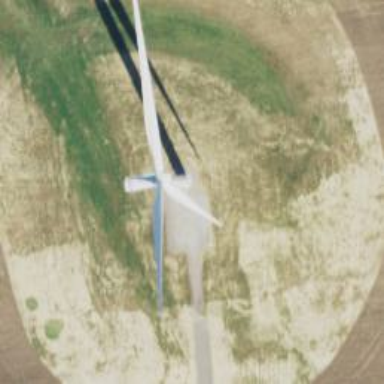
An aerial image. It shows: Wind generator using wind turbines of horizontal axis.